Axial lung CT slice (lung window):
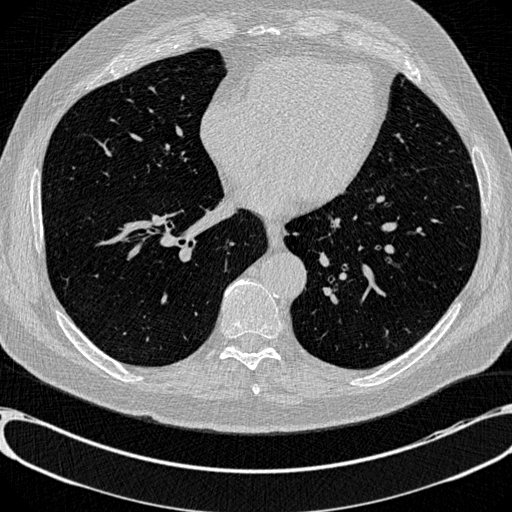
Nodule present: no